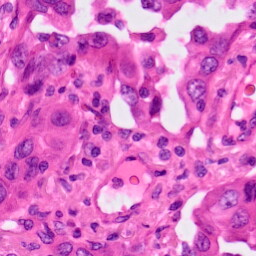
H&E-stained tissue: Lung